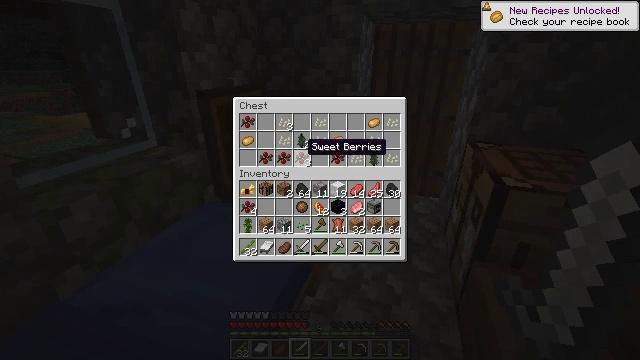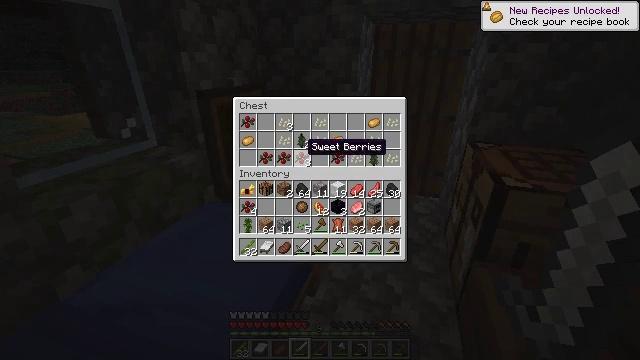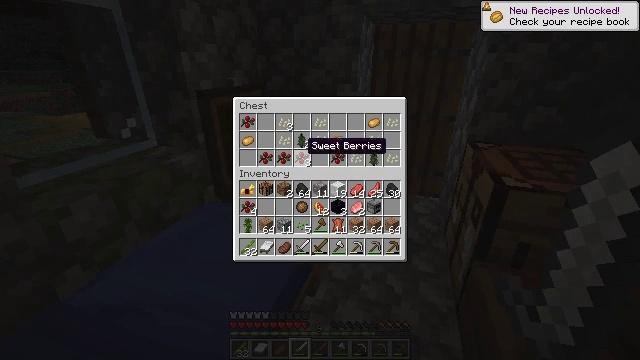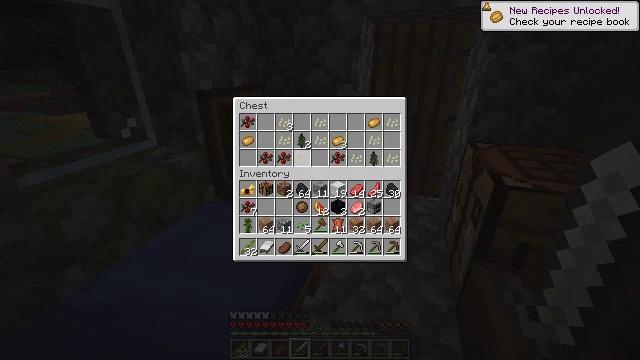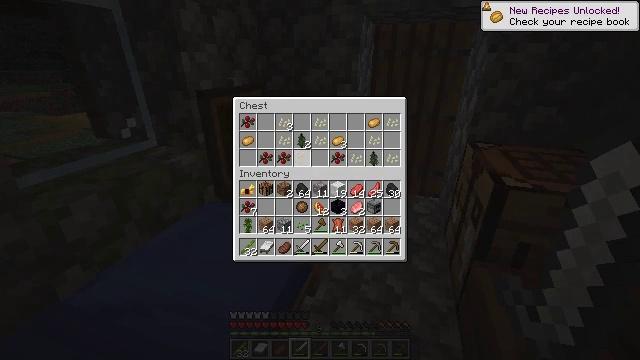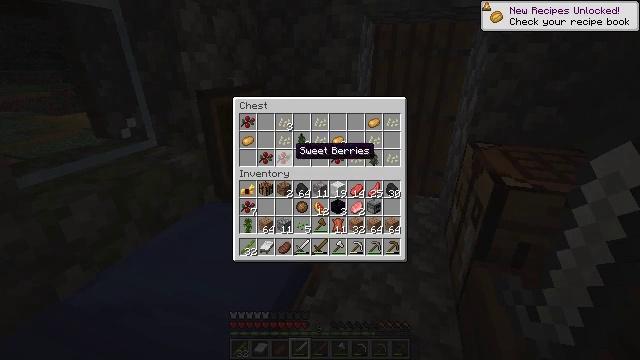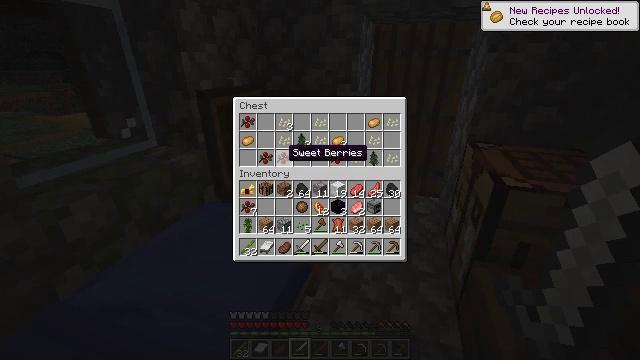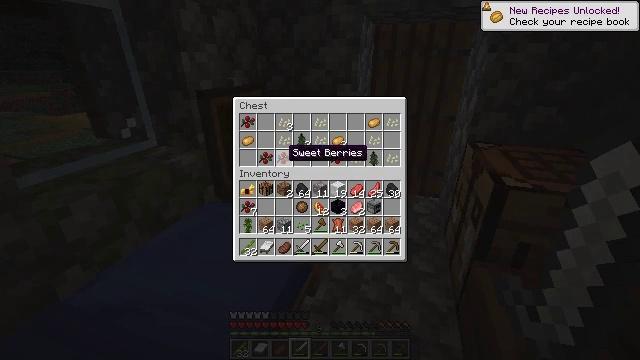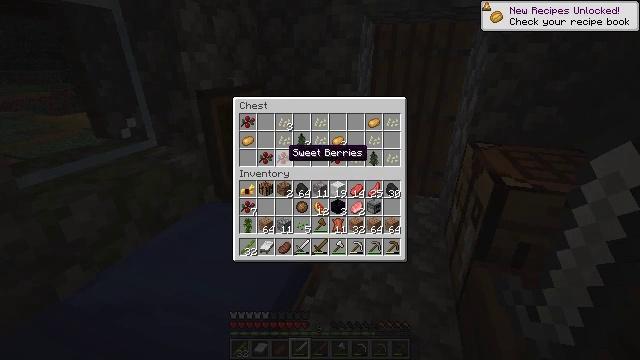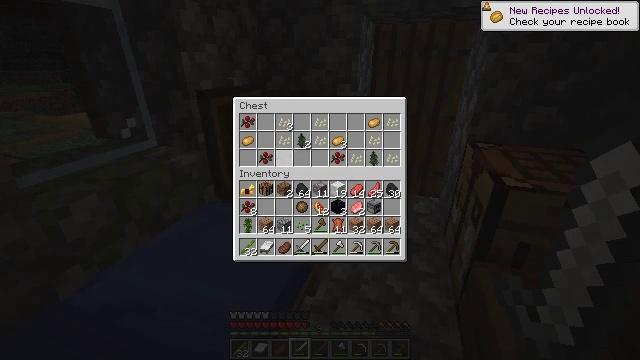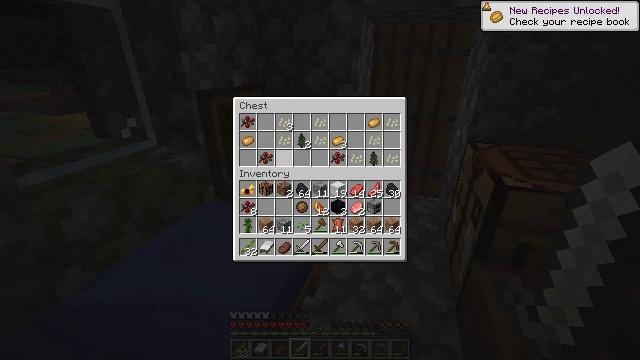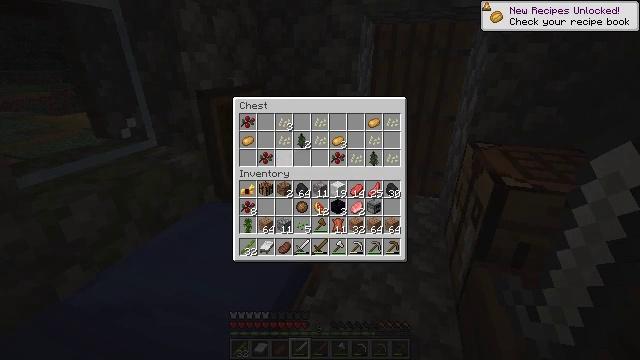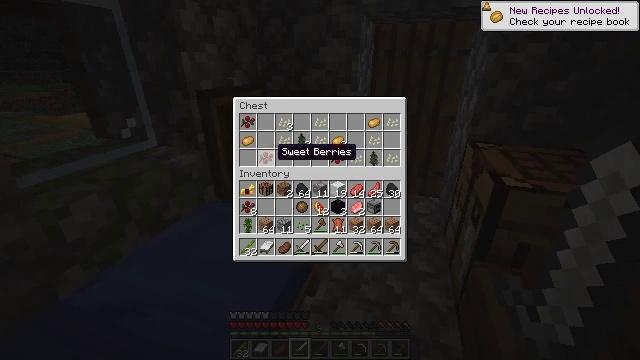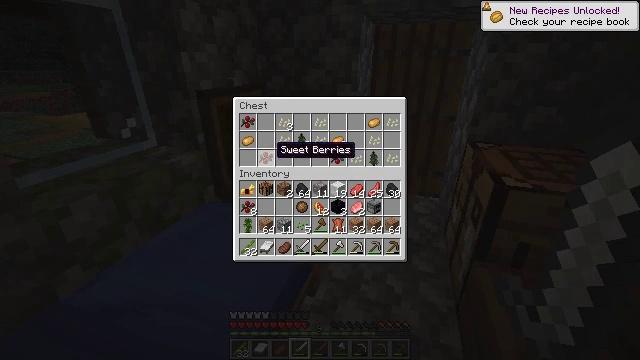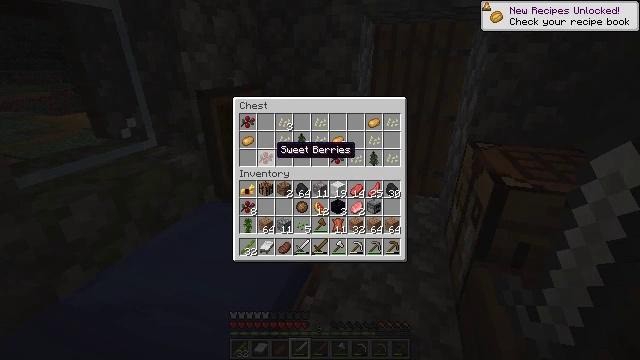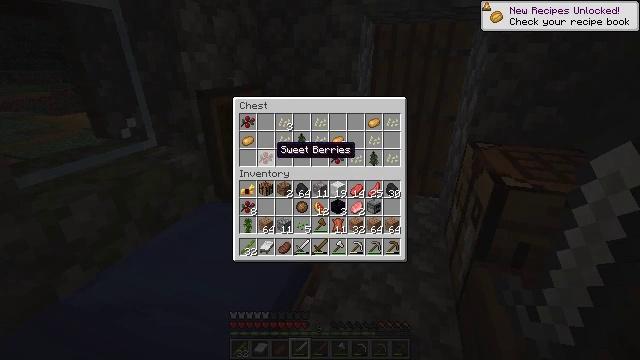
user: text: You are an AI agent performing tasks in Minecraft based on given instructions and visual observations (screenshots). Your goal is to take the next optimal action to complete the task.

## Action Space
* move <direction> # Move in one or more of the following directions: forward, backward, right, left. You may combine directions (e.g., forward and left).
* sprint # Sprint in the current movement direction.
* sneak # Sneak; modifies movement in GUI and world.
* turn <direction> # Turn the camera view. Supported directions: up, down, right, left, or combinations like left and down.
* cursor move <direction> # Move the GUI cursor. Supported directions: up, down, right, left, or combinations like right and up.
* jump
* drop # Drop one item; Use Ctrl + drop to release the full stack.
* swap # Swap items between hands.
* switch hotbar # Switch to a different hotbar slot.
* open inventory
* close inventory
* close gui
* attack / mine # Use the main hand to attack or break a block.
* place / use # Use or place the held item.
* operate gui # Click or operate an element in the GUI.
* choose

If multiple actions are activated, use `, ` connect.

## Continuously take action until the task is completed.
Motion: motion action
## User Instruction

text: Dig up potatoes from the soil.
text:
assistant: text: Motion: sneak
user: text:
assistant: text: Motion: sneak
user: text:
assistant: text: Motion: sneak, operate gui
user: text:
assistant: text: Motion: sneak, operate gui
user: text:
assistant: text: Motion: sneak, cursor move left, operate gui
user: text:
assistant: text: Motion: sneak, cursor move left
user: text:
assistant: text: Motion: sneak
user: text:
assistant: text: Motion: sneak
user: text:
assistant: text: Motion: sneak, operate gui
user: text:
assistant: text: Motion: sneak, operate gui
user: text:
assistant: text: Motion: sneak, operate gui
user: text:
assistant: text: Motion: sneak
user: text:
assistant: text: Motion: sneak
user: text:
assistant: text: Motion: sneak
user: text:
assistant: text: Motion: sneak
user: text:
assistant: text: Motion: sneak, operate gui
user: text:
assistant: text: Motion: sneak, cursor move right, operate gui
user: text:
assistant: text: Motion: sneak, cursor move right
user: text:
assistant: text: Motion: sneak, cursor move right
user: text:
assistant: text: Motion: sneak
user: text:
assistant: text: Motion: sneak
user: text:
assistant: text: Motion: sneak
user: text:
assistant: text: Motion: sneak, cursor move left
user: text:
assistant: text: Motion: sneak
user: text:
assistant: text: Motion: sneak
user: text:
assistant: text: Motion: sneak, operate gui
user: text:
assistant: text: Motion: sneak, operate gui
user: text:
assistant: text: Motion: sneak, cursor move right, operate gui
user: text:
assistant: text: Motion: sneak, cursor move right and up
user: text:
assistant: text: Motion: sneak, cursor move right and up